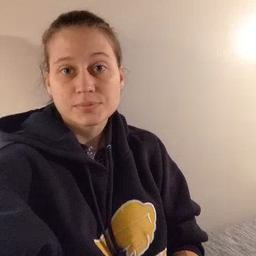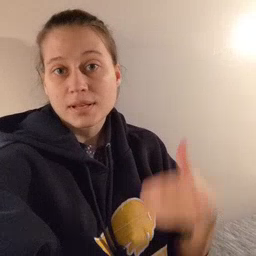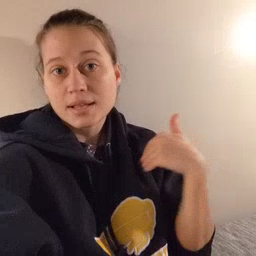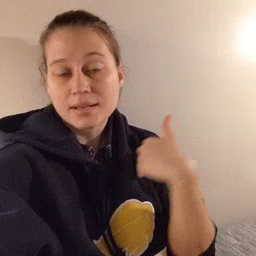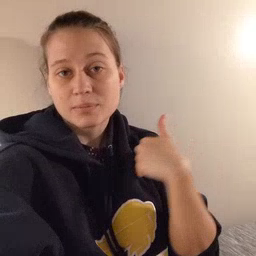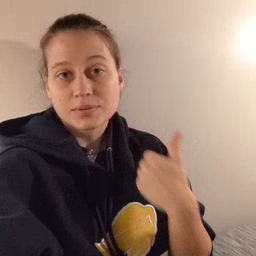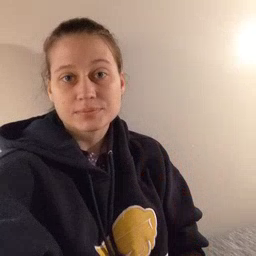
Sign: animal